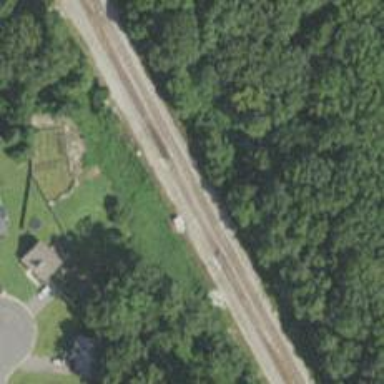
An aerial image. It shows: Railway crossover.